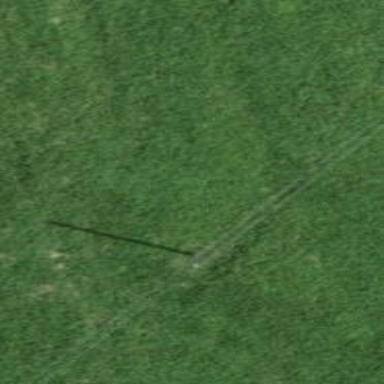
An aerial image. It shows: Minor power line.